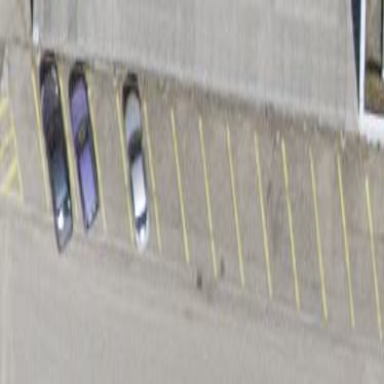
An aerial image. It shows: Street-side parking area.